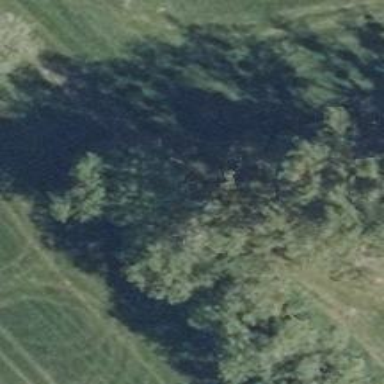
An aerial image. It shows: Row of trees in natural setting.